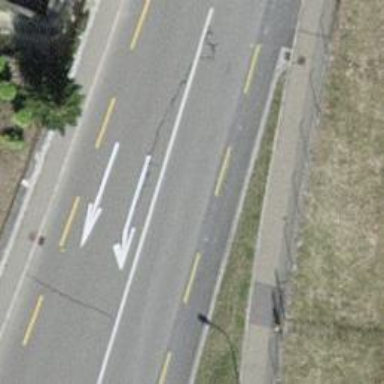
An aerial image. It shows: Primary road with asphalt surface and designated cycle lane.